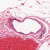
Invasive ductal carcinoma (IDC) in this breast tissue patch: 0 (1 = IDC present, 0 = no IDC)